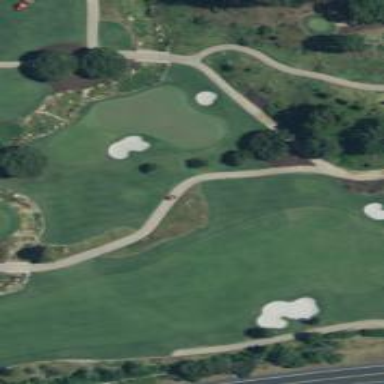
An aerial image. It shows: Path for golf carts.